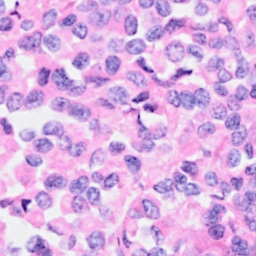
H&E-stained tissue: Breast